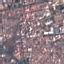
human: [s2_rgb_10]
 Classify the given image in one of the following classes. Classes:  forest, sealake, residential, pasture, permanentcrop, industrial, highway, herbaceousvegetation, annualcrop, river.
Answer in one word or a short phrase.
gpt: Residential